Field crop: maize
Growth stage: 1
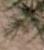
Species: salsola